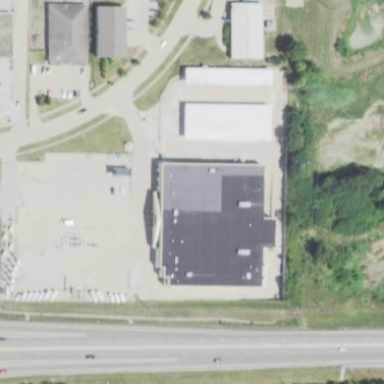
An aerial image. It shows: Building used for storage rental.